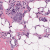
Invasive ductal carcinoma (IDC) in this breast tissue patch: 1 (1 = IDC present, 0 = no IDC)